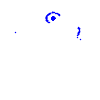
Particle: proton